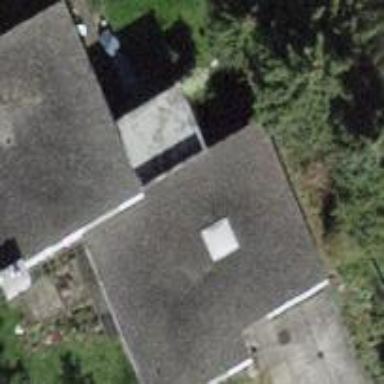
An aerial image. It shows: Building with tiled roof.